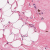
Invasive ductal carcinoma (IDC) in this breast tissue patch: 0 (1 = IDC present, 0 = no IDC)